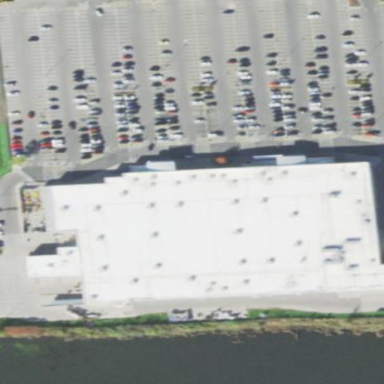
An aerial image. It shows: Retail building housing supermarket.